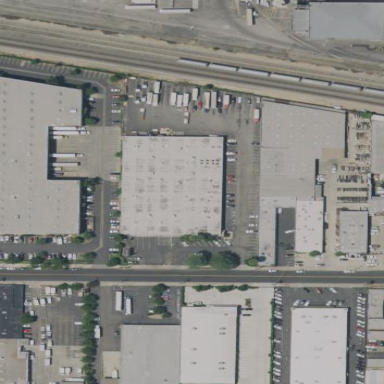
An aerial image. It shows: Industrial building.